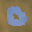
Label: 0